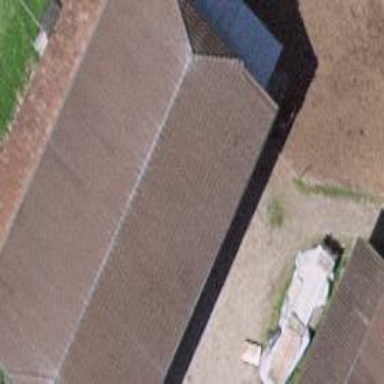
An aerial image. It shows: Shed building.